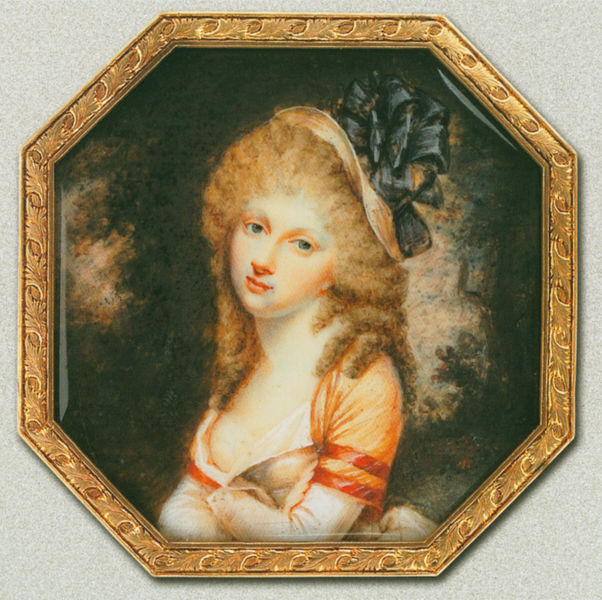
Titel: Dame mit orangefarbenem Schal und Hut
Künstler: Charles Hénard
Institution: Celle, Bomann-Museum
Schlagwörter: baum, gemälde, kopf, bäume, landschaft, mädchen, sitzen, braun, brust, bunt, busen, frau, frisur, hut, kleid, mund, nase, orange, profil, schwarz, blick, rot, schleife, blond, arme, augen, barock, bluse, gesicht, rahmen, ärmel, bildnis, hals, portrait, porträt, öl, natur, gold, haare, brustbild, dekollete, dekolletee, dekoltee, lippen, locken, rokoko, zart, perücke, brüste, farbig, bilderrahmen, ölgemälde, streifen, masche, geneigt, foto, vergoldet, photo, verschränkt, rotblond, oktogon, achteck, achteckig, oktogonal, dekolte, barrok, titten, achteck rahmen